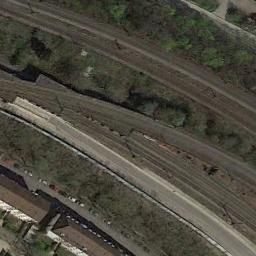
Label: railway